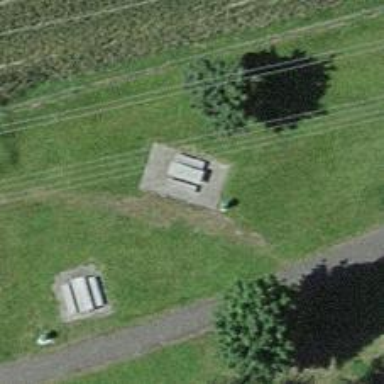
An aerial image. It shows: Picnic table located in leisure land area.